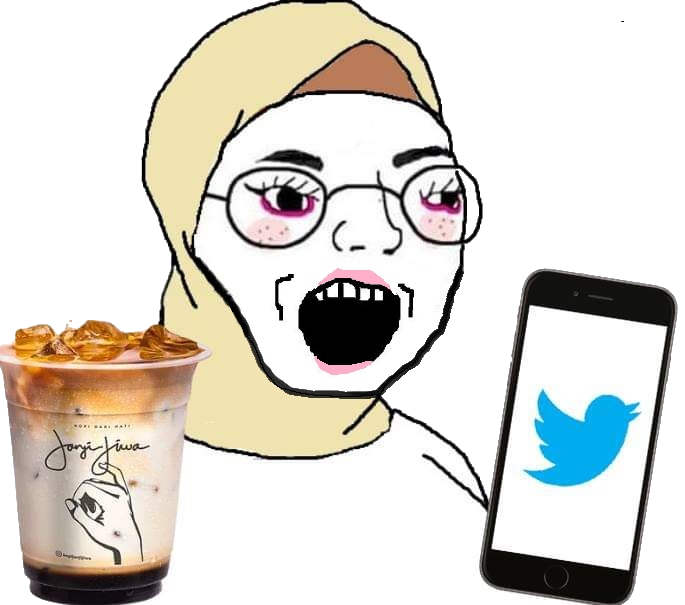
Label: 5_Arthoe